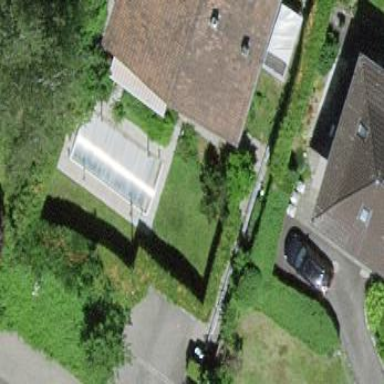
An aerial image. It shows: Garage building.